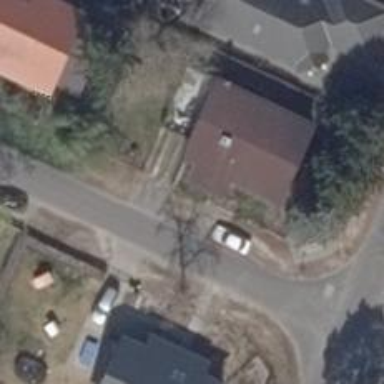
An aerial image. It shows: House with gabled roof oriented along the building.